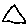
Label: triangle